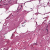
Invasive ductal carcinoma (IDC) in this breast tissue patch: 0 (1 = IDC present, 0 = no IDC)